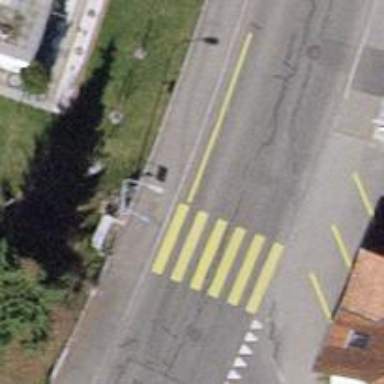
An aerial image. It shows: Uncontrolled zebra crossing on the road.